Question: I am retrieving the contents of a database using a object (its returning only one field) and then comparing it with a string which has been hashed with SHA1 .The code is as follows :
'''
protected void Onbutton_click_login(object sender, System.EventArgs e)
{
var dbcontext = new PrepLicensingSolution2010.DAL.LicensingEntities1();
var user = dbcontext.getloginname(loginName.Text);
string HashedPassword = FormsAuthentication.HashPasswordForStoringInConfigFile(Password.Text, "sha1");
if (user.ToString() == HashedPassword)
{
Response.Redirect("faqs.aspx");
}
else
{
Response.Redirect("Default.aspx");
}
}
'''
I put breakpoints and checked the data at each stage of the flow and the data in the object result set and in the string are the same but even then the conditional fails

whats interesting is both the types being compared are of the type string and of the same value,so why is that that the redirect goes to the default.aspx page.
The image contains the data from the breakpoints
Any inputs would be great.
Thanks
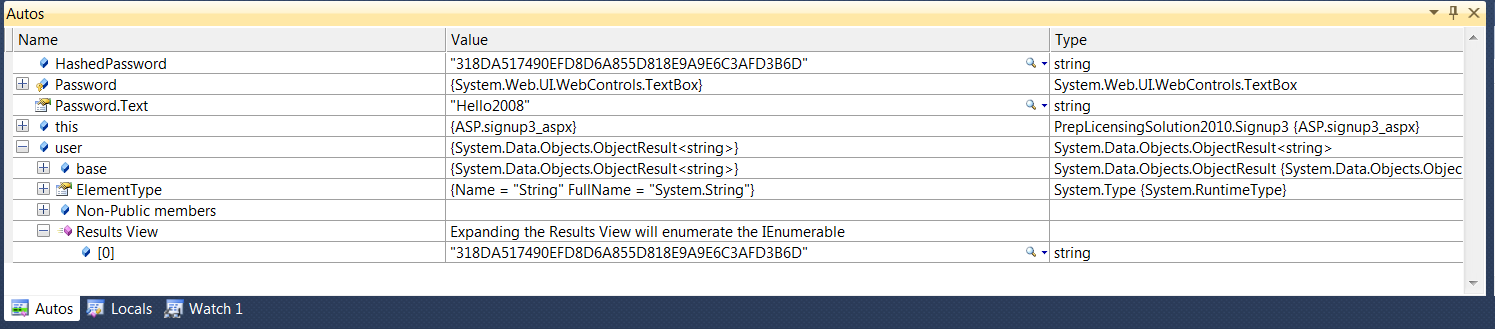
Answer: Based on the screenshot, 'user.ToString()' looks to be returning the string '{System.Data.Objects.ObjectResult<string>}'. This, of course, does not equal the hashed password.
Your problem is that the result of your 'getloginname' call is a sequence of strings containing a single string, not a single string itself. The default implementation of 'ToString()' simply returns the class name, and you can see it in the Value column for the "user" row in the screenshot. Changing your conditional statement to the following should fix it:
'''
if (user.FirstOrDefault() == HashedPassword)
'''